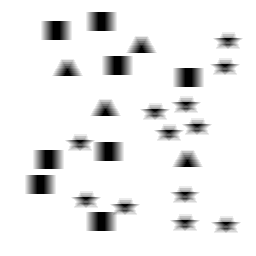
Squares: 8
Triangles: 4
Stars: 12
Total shapes: 24